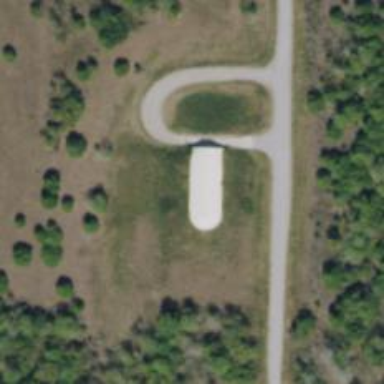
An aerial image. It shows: Military bunker for protection and defense.